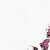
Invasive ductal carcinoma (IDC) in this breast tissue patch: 0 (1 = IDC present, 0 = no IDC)